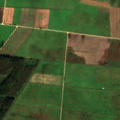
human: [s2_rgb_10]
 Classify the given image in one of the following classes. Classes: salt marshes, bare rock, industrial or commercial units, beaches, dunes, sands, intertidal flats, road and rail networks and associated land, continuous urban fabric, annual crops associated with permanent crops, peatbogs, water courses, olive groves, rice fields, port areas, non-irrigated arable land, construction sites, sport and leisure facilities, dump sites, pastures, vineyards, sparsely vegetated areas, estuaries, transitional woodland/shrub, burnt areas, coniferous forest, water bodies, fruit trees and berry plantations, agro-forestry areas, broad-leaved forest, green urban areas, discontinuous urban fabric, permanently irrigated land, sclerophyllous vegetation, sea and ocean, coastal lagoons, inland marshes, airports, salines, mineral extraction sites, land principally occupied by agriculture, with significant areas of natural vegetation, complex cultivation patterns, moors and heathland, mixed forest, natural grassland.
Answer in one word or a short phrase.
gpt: non-irrigated arable land, pastures, coniferous forest, mixed forest